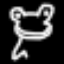
Label: frog